Question: This is a CSS-Question.
In <URL> you can see a button.
It has got two span-elements inside. One with 'float:left;' the other with 'float:right;'.
The style is a normal button-style.
When clicking that button on the iPhone or hover it in a Browser the style gets lost.
This is because I changed the background-color.
Is there a way to change the background-color without losing the whole button-style?
EDIT:
Here are the two images: The first button is a normal button-element. The second button is a button where I changed the background-color ... this is what it looks like when I'm hovering over a button.

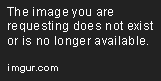
Answer: I think I understand what you mean. It looks like the rounded corner is gone when hovering, while a border is added. I'm afraid there's not a easy way to get what exactly you want, as the behavior & appearance of Button is controled by system.
Maybe you can try to replace it with a div, which you have full control of the style (chaning the style via JS when hovering).